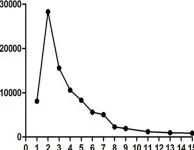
NT pro-BNP.
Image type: pathology (immunostaining)